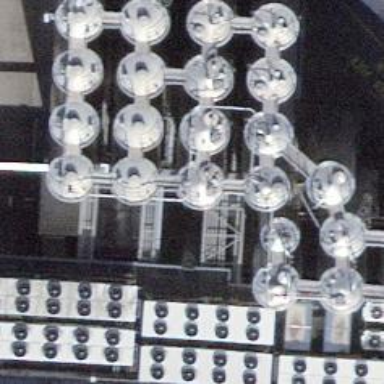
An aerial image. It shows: Storage tank with man-made structure.